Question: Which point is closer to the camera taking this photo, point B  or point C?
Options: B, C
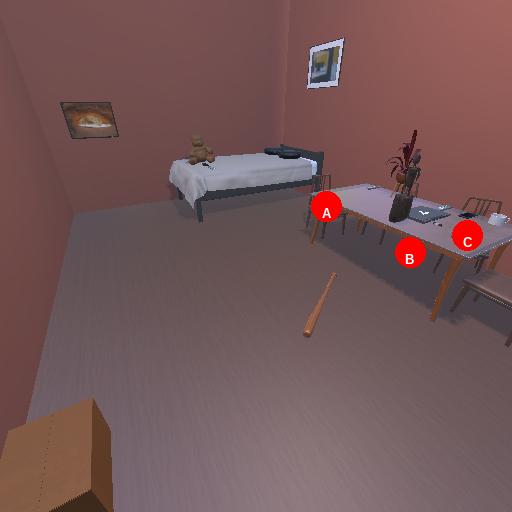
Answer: B